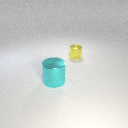
large cyan metal cylinder to the left of small yellow metal cylinder